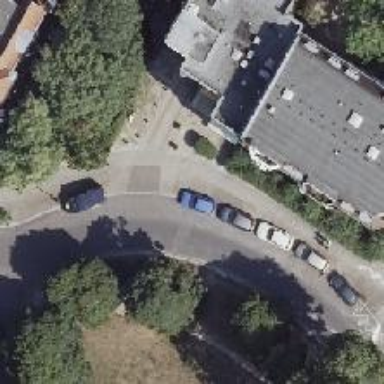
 there is parking with half on the kerb."